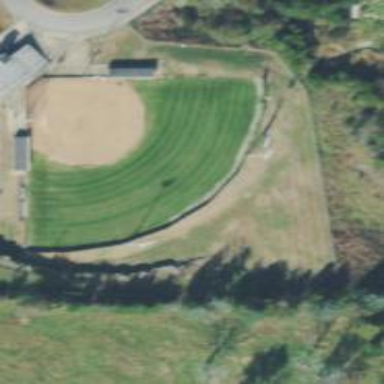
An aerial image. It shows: Grass pitch designated for baseball.